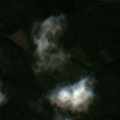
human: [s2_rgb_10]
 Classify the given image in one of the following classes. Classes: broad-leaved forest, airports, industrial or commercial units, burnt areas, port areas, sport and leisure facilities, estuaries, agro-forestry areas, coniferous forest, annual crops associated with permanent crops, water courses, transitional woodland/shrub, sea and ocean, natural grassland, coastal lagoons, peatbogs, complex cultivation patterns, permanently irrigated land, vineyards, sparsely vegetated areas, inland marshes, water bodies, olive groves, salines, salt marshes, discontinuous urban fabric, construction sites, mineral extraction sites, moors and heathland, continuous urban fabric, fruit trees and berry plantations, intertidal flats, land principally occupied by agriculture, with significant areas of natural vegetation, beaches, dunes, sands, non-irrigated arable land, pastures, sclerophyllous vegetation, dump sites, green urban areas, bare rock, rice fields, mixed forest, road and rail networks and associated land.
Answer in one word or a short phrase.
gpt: coniferous forest, mixed forest